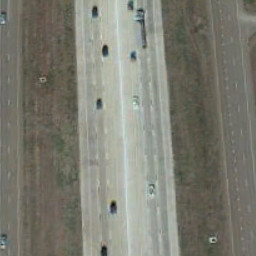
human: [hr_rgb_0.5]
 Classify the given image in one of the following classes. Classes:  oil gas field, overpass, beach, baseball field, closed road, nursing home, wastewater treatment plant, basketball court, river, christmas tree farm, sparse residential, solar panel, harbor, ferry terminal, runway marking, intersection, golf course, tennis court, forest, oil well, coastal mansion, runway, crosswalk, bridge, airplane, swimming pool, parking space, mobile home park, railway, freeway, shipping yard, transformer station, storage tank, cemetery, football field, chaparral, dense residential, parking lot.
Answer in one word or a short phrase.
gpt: freeway